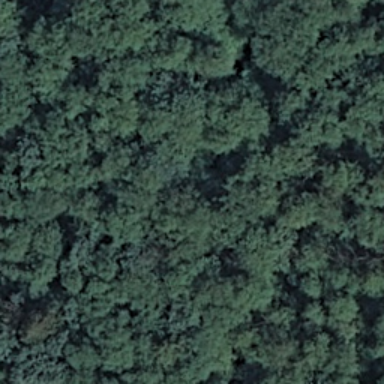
This is a dense forest with lots of dark green trees .